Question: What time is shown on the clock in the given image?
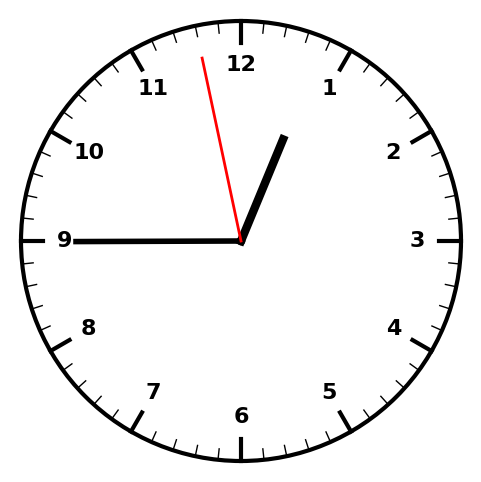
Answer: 12:44:58